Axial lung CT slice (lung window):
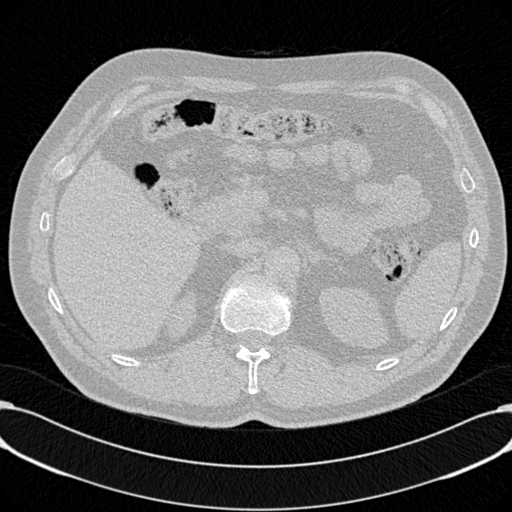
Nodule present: no